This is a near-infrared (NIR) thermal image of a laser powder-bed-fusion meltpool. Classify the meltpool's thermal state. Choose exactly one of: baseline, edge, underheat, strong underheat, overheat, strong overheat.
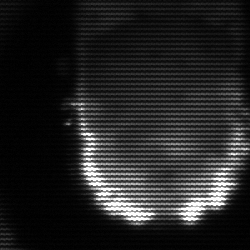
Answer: baseline